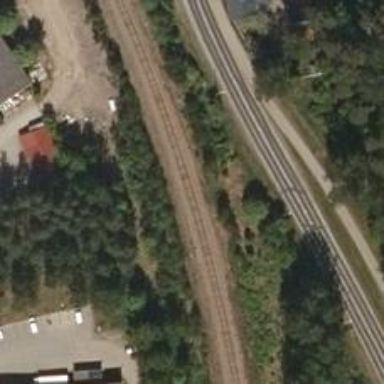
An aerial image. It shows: Railway track of B1 class.